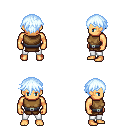
a pixel art fantasy rpg character, male body template, human, tanned skin, leather chest armor, white pants, white cyan short bangs hairstyle, four views (front, back, left, right), 2x2 character sprite sheet, small pixel art, hard edges, no anti-aliasing